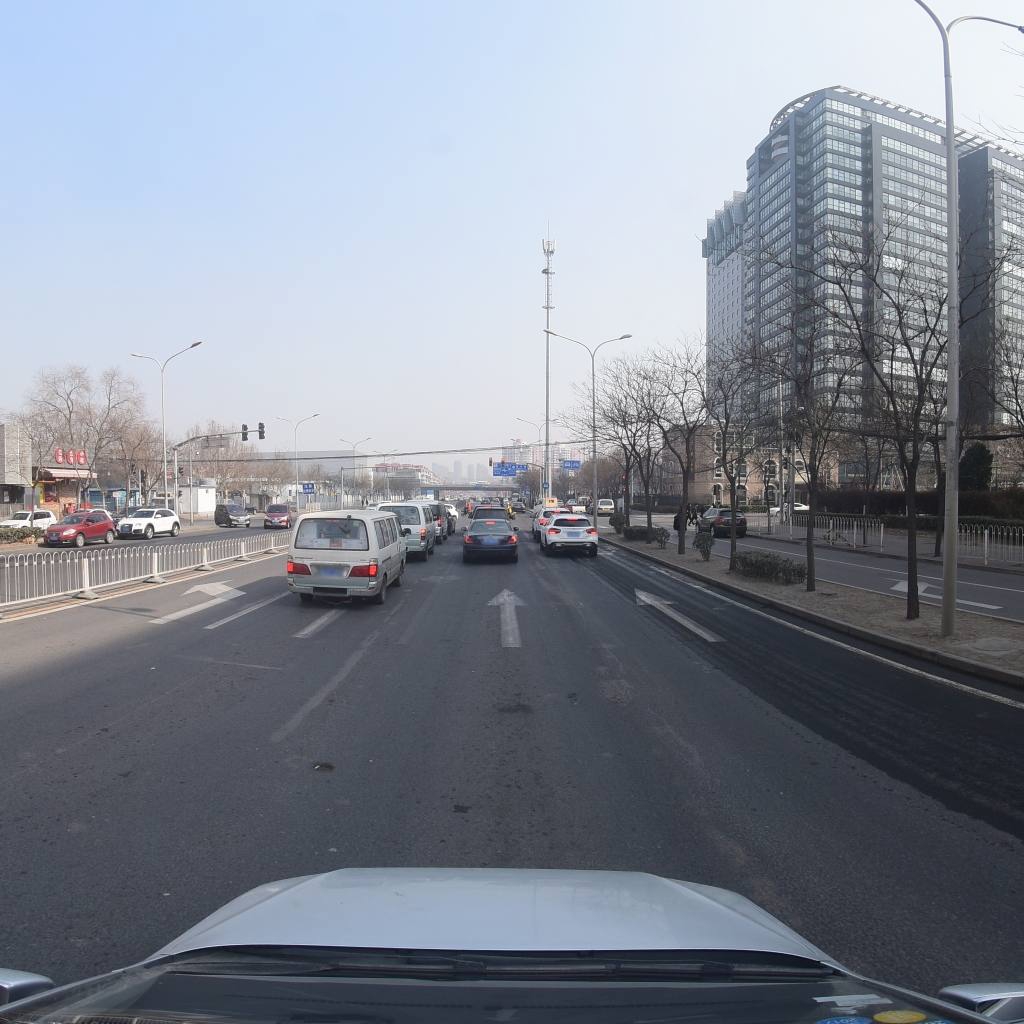
Region: Fengtai
Road damage annotations: transverse patch, manhole cover, pothole